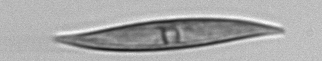
Label: Pleurosigma